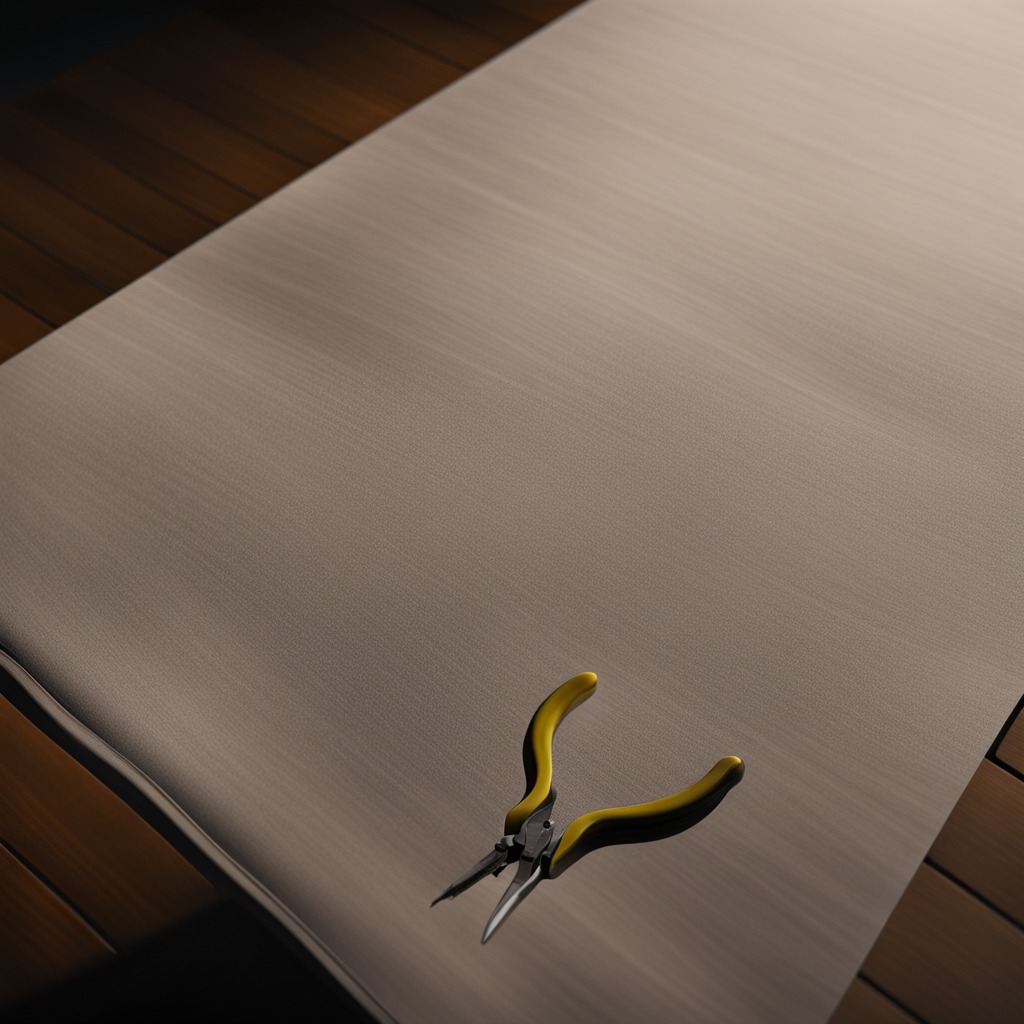
A plier is lying on the wooden table.